Question: I'm probably being very stupid, but I can't work out why the following is happening:
I have an app on Mac OS X which uses CoreLocation. Below is the the relevant code:
It asks for permission to use my location every time it launches and never remembers that I have already granted use of location data.
The app never appears in the 'Privacy' Preference pane.
Am I missing something?
Thanks.
'''
#pragma mark - General Instance Methods
- (void)determineLocation
{
if (self.locationManager)
{
DDLogWarn(@"determinLocation called, but we already have a locationManager instance variable...");
DDLogWarn(@"This is a bug.");
}
self.currentlocationName = @"Location unknown";
if (![CLLocationManager locationServicesEnabled])
{
DDLogWarn(@"Location Services not enabled.");
[self fallBackToHardcodedLocation];
return;
}
// Location services are available.
self.locationManager = [[CLLocationManager alloc] init];
self.locationManager.delegate = self;
// Coarse-grained location accuracy required.
self.locationManager.desiredAccuracy = kCLLocationAccuracyThreeKilometers;
self.locationManager.distanceFilter = 1000; // meters - 1km
[self.locationManager startUpdatingLocation];
}
#pragma mark - Location Manager Delegate Methods
- (void)locationManager:(CLLocationManager *)manager didChangeAuthorizationStatus:(CLAuthorizationStatus)status
{
DDLogVerbose(@"Our authorisation to use the location manager has changed.");
switch (status) {
case kCLAuthorizationStatusNotDetermined:
DDLogError(@"LocationManager Authorisation status not determined. (User hasn't chosen yet)");
break;
case kCLAuthorizationStatusAuthorized:
DDLogVerbose(@"We are now authorised for locationServices.");
[self.locationManager startUpdatingLocation];
break;
case kCLAuthorizationStatusDenied:
DDLogWarn(@"LocationManager: We are now explicitly denied!");
[self.locationManager stopUpdatingLocation];
break;
case kCLAuthorizationStatusRestricted:
DDLogWarn(@"LocationManager We are now restricted! (not authorised - perhaps due to parental controls...)");
[self.locationManager stopUpdatingLocation];
break;
default:
break;
}
}
- (void)locationManager:(CLLocationManager *)manager didUpdateLocations:(NSArray *)locations
{
// Main callback for location discovery..SS
CLLocation* location = [locations lastObject];
NSDate* eventDate = location.timestamp;
NSTimeInterval howRecent = [eventDate timeIntervalSinceNow];
if (abs(howRecent) < 15.0)
{
// Event is recent. Do something with it.
if (location.horizontalAccuracy > 1000)
{
DDLogWarn(@"Location Accuracy is worse than 1km, discarding...");
} else {
[self updateLocation:location];
}
return;
}
DDLogWarn(@"Stale location data...");
[self updateLocation:location];
}
'''
It always asks permission: (kCLAuthorizationStatusNotDetermined appears to always be the case.)
'''
2015-02-07 01:03:36:127 Central Heating[2260:30b] LocationManager Authorisation status not determined. (User hasn't chosen yet)
'''

(Dialog text: "Central Heating" would like to use your current location. Your location is needed for weather forecasting. [Don't allow] [OK])
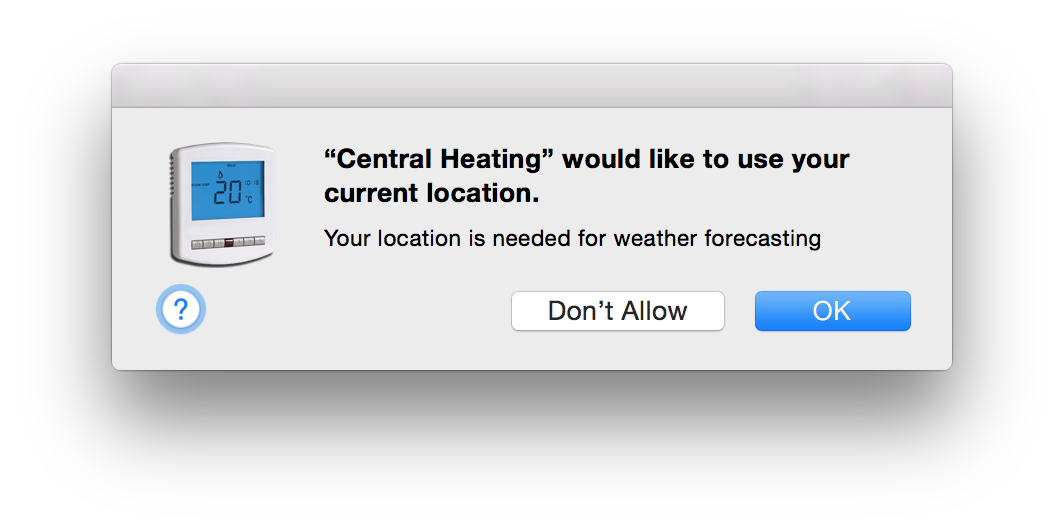
Answer: As Gordon Mentioned, this issue is resolved by signing the application.